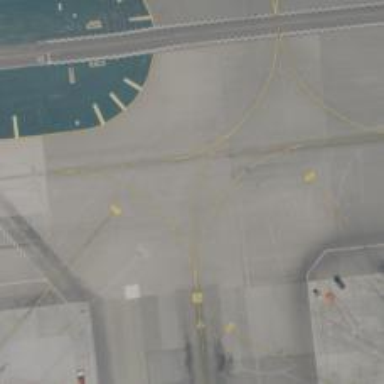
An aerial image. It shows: Image of taxiway at airport.